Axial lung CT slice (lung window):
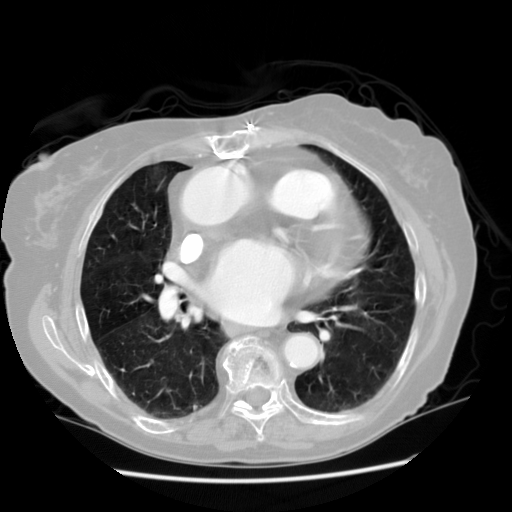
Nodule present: no